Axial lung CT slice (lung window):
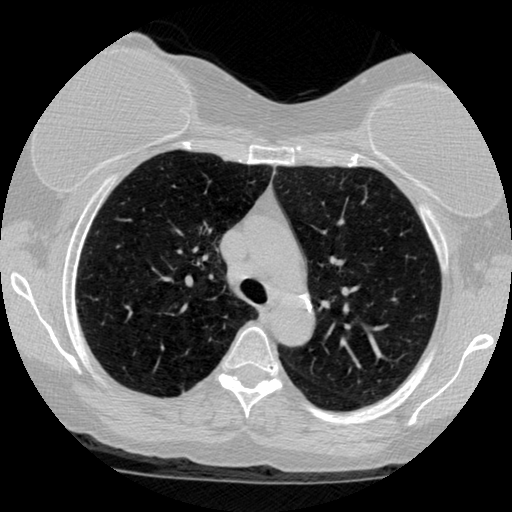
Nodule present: no